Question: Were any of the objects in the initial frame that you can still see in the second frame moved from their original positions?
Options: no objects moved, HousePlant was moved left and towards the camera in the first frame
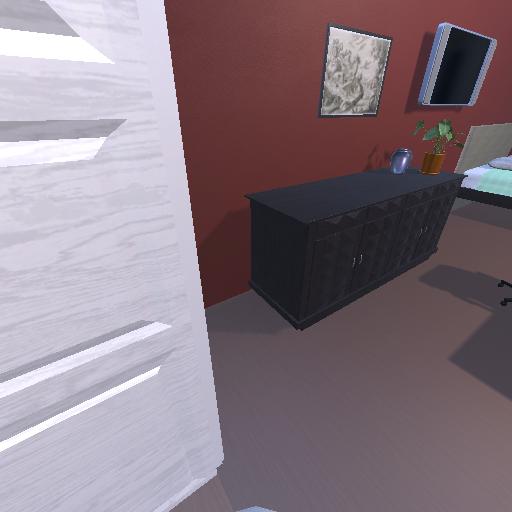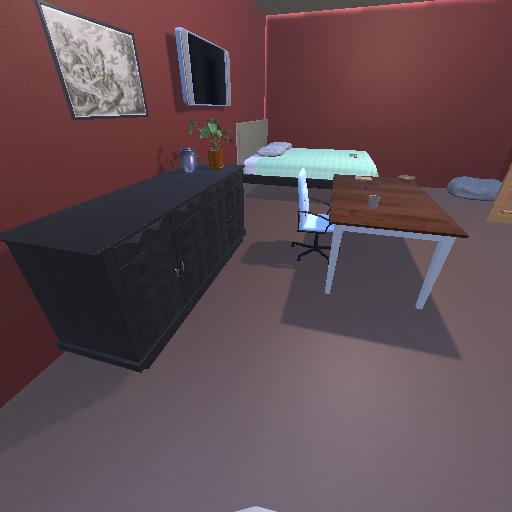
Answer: no objects moved